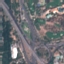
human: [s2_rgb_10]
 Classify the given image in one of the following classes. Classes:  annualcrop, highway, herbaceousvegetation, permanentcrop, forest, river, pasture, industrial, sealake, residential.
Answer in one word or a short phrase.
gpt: Highway